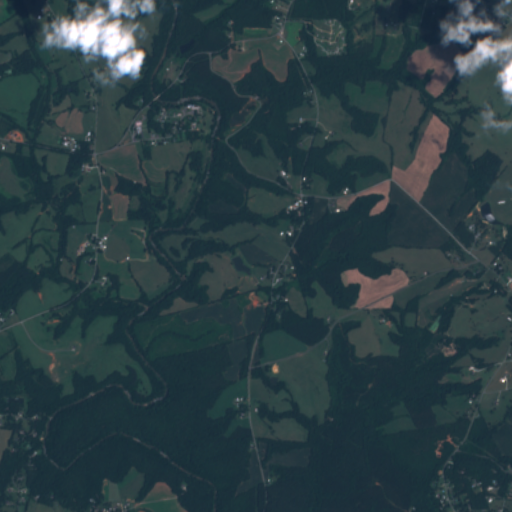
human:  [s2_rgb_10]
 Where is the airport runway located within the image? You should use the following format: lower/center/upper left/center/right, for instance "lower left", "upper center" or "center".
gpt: The airport runway is located in the center right of the image.
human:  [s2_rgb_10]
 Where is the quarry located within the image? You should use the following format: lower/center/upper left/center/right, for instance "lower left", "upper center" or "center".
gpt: There is no quarry in the image.